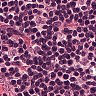
Metastatic tissue present: no